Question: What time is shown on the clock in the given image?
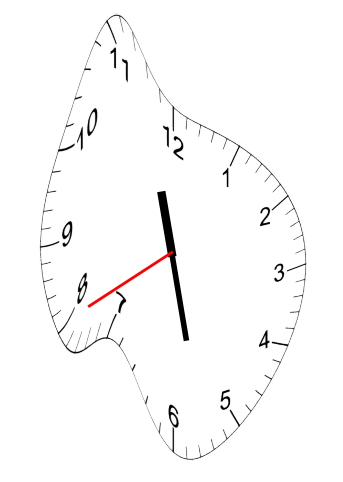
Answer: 11:27:40